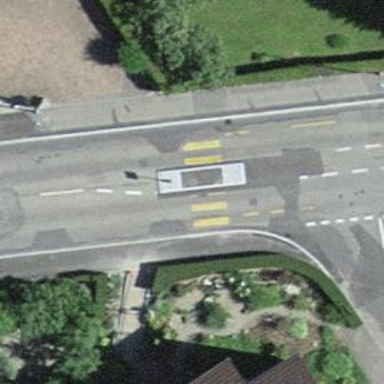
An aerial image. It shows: Zebra crossing on the road.